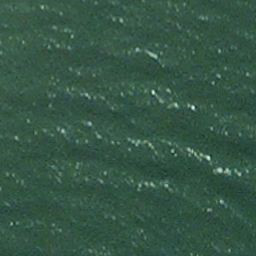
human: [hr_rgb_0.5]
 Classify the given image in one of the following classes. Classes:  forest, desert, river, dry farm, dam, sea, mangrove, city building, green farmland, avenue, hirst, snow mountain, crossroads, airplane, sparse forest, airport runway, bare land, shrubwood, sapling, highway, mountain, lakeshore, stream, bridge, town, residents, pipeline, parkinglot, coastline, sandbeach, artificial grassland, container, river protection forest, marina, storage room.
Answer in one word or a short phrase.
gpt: sea